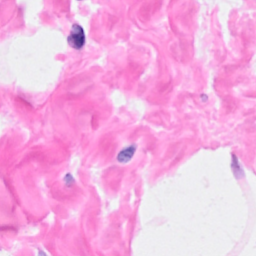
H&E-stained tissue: Breast